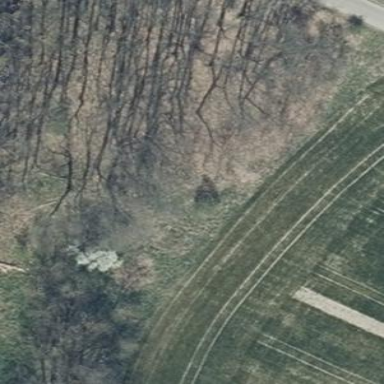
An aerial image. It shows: Deciduous broadleaved woodland.